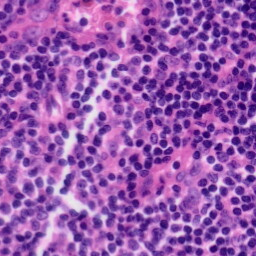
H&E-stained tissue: Tonsil